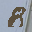
Label: 8